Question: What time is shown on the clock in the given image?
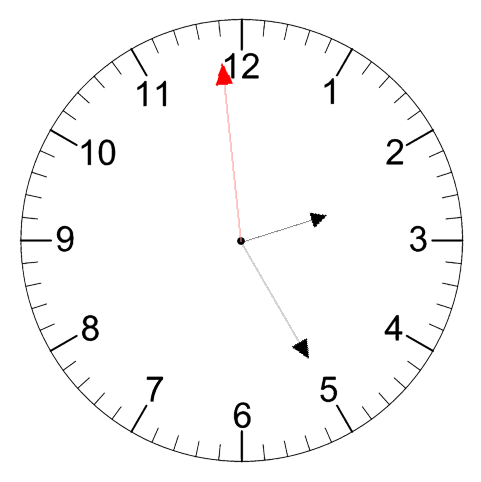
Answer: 02:24:59